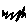
Label: zigzag